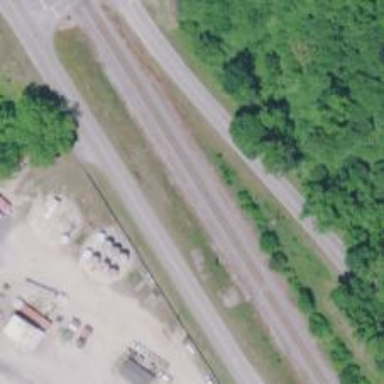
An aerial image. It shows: Railway siding with rails.